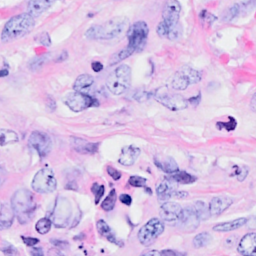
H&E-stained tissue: Breast